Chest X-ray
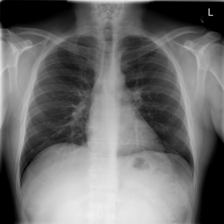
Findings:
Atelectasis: negative
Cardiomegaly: negative
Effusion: negative
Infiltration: negative
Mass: negative
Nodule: negative
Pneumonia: negative
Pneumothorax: negative
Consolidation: negative
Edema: negative
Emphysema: negative
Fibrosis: negative
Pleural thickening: negative
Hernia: negative